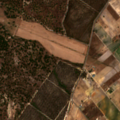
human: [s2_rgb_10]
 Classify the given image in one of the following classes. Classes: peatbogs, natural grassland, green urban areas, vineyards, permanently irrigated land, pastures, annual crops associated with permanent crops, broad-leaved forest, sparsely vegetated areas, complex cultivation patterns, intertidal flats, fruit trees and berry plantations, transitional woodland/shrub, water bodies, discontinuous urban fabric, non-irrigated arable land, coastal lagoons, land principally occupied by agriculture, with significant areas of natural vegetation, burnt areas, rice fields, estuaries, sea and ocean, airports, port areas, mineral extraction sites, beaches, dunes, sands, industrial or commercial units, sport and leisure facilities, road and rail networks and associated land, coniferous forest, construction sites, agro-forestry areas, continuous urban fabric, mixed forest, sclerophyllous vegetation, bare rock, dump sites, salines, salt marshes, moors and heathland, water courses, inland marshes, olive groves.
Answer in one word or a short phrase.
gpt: permanently irrigated land, complex cultivation patterns, broad-leaved forest, mixed forest, transitional woodland/shrub, water bodies